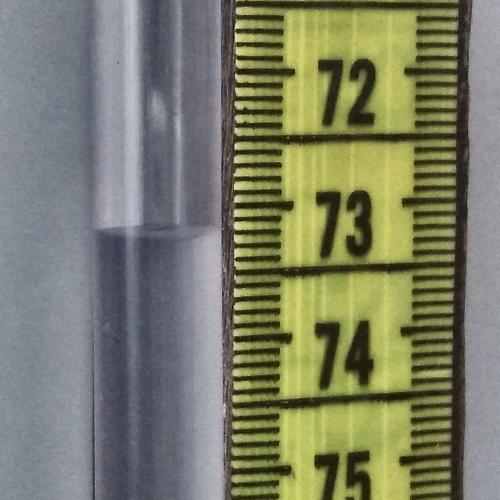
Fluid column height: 73.2 cm